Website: slack
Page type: payment
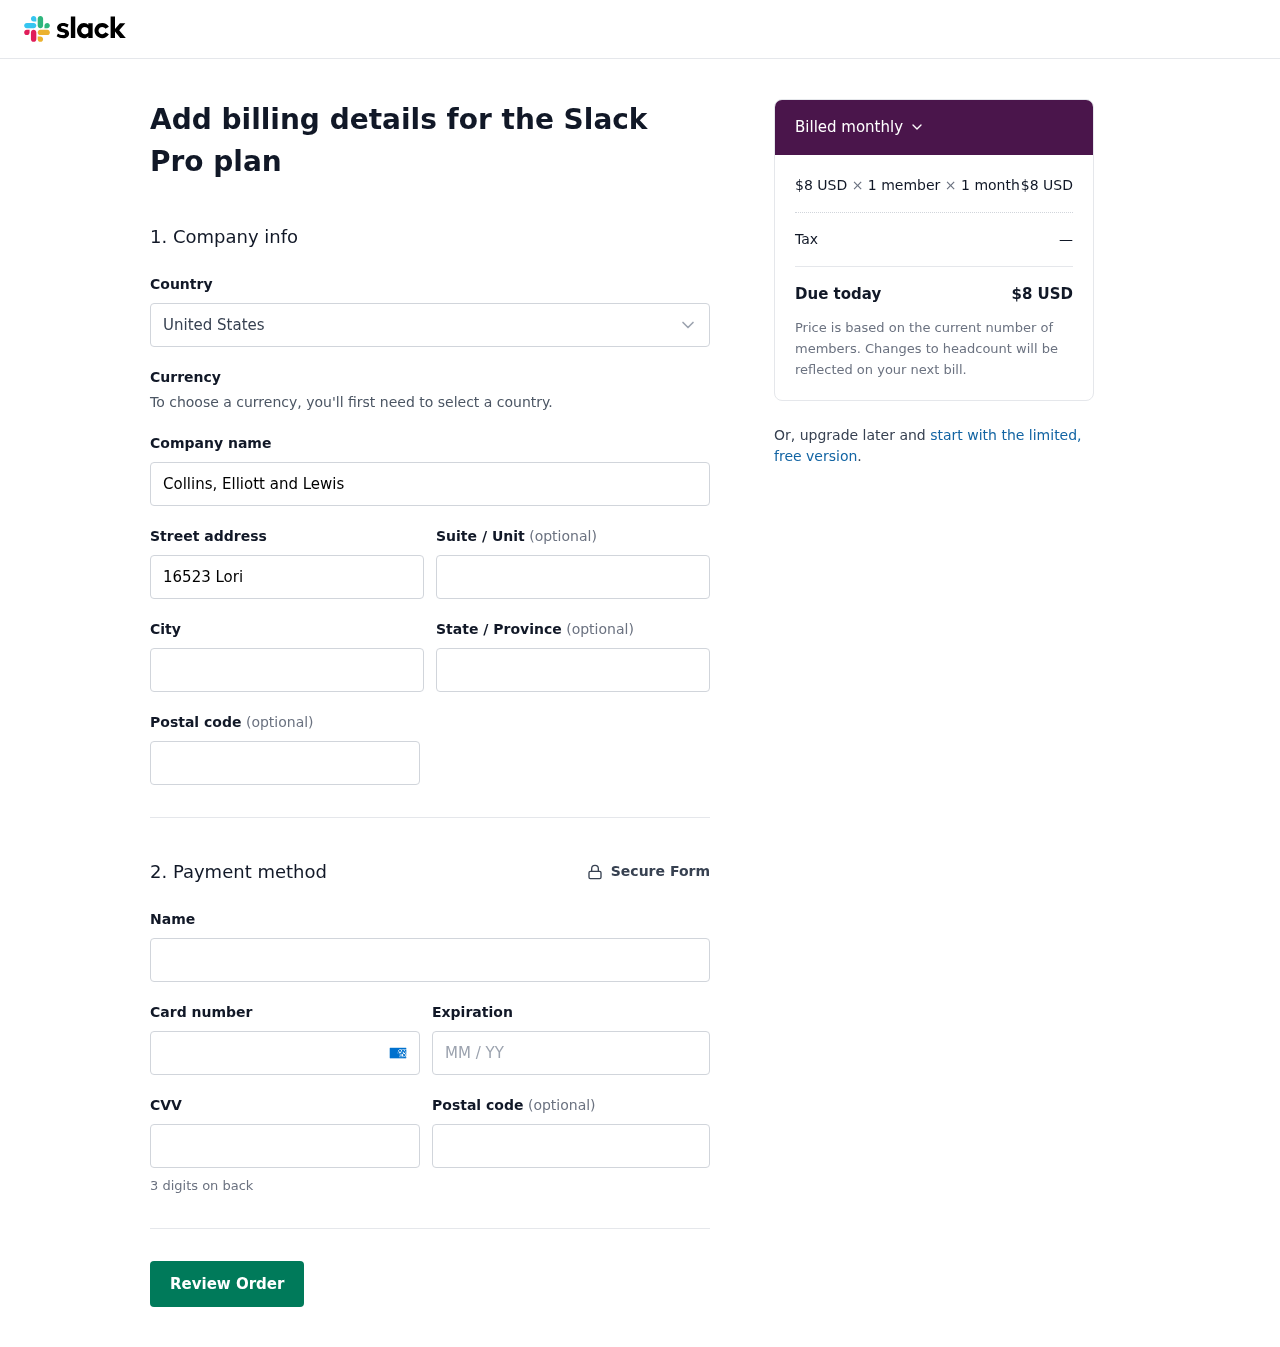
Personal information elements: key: PII_COUNTRY
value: United States
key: PII_COMPANY
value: Collins, Elliott and Lewis
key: PII_STREET
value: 16523 Lori Loaf Suite 647
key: PII_CITY
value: West Rogerfort
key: PII_STATE
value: Connecticut
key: PII_POSTCODE
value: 67803
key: PII_FULLNAME
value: Carolyn Sherman
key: PII_CARD_NUMBER
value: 3717 9280 9842 134
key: PII_CARD_EXPIRY
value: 08/28
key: PII_CARD_CVV
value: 7138
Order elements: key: ORDER_PRICE_PER_MEMBER
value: $8 USD
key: ORDER_NUM_MEMBERS
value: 1 member
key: ORDER_NUM_MONTHS
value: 1 month
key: ORDER_SUBTOTAL
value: $8 USD
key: ORDER_TAX
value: —
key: ORDER_TOTAL
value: $8 USD